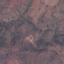
Land use / land cover: HerbaceousVegetation